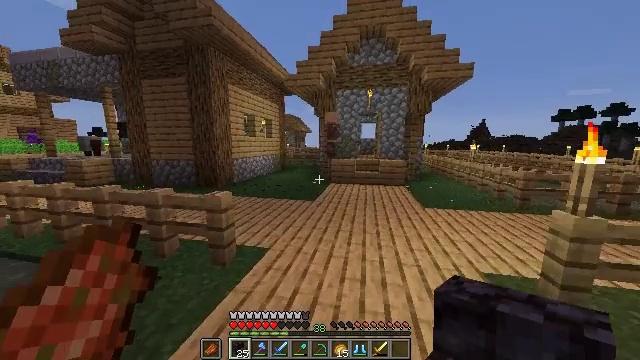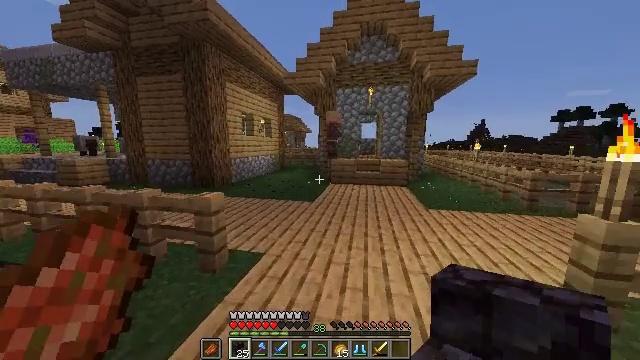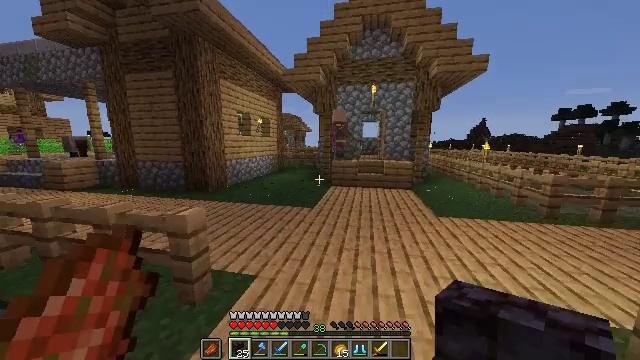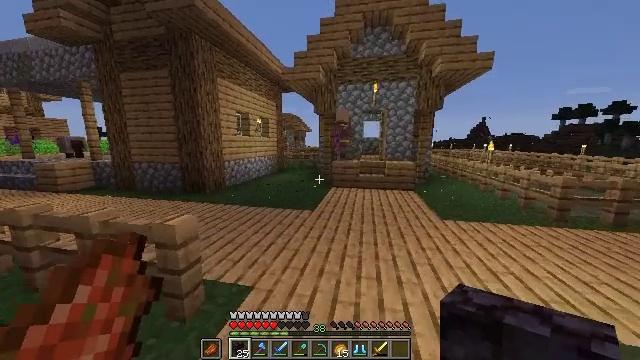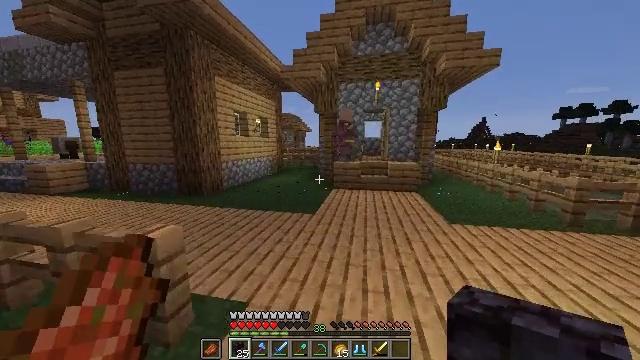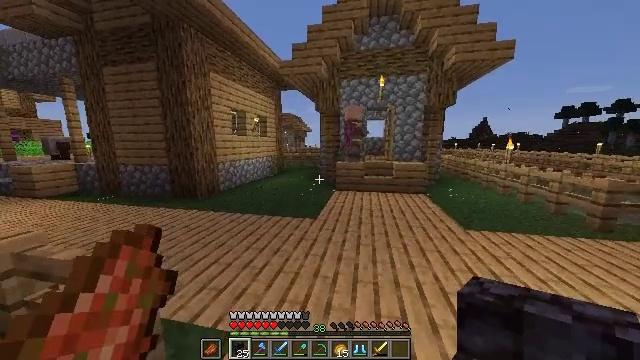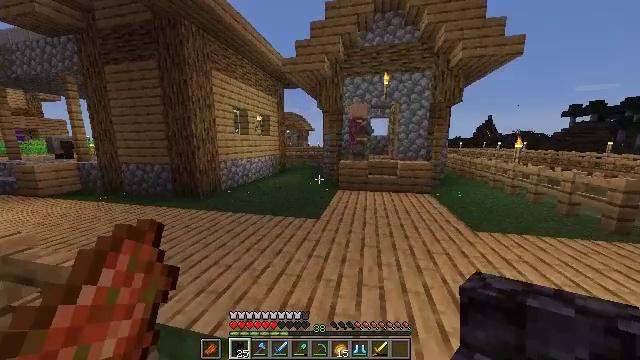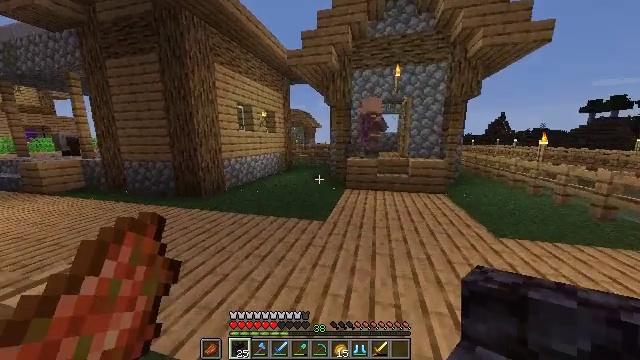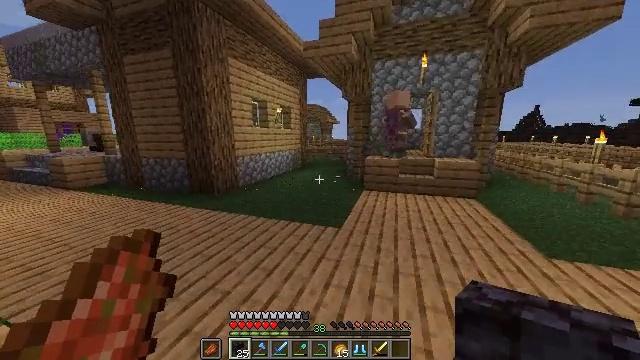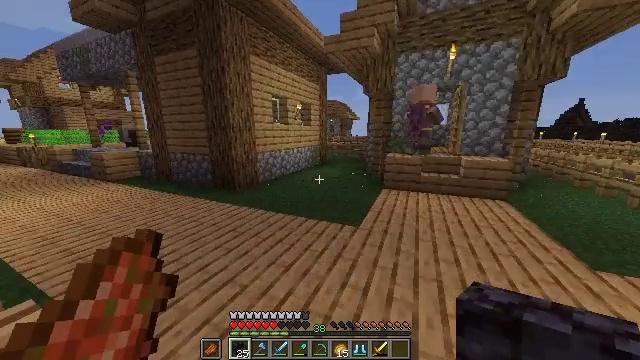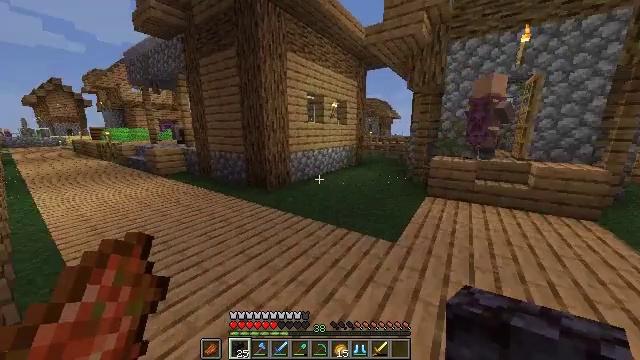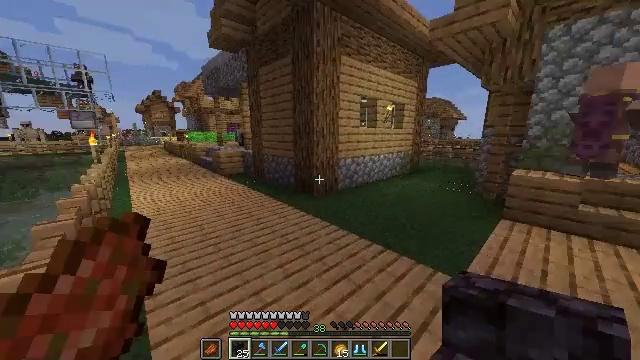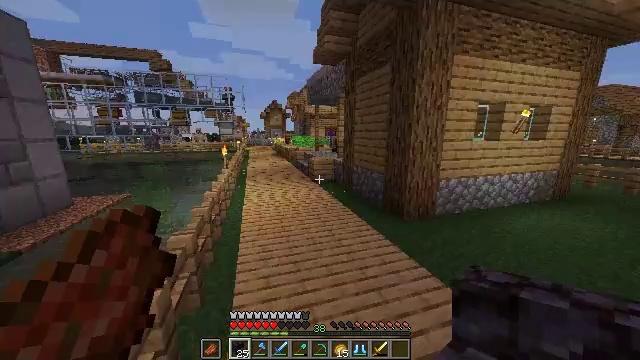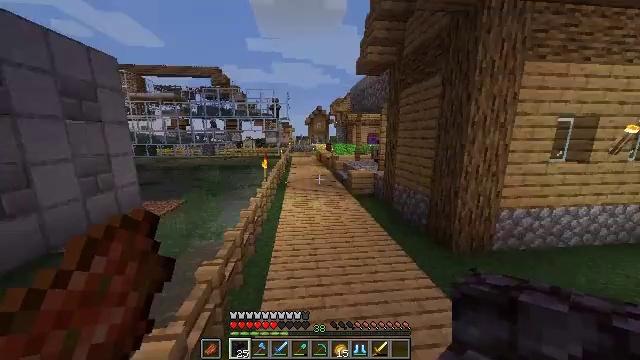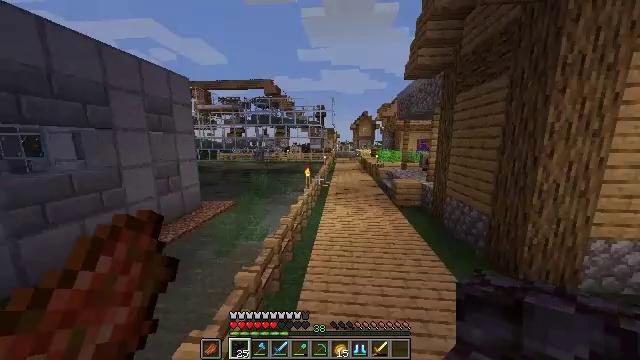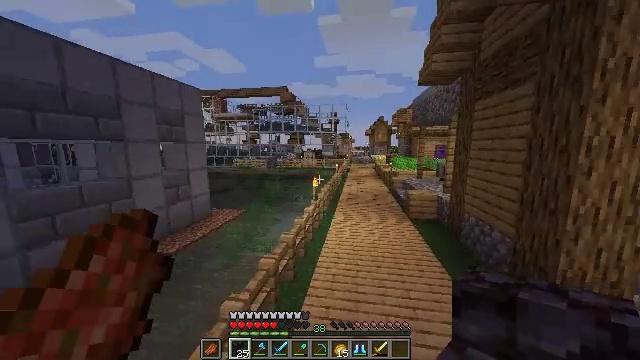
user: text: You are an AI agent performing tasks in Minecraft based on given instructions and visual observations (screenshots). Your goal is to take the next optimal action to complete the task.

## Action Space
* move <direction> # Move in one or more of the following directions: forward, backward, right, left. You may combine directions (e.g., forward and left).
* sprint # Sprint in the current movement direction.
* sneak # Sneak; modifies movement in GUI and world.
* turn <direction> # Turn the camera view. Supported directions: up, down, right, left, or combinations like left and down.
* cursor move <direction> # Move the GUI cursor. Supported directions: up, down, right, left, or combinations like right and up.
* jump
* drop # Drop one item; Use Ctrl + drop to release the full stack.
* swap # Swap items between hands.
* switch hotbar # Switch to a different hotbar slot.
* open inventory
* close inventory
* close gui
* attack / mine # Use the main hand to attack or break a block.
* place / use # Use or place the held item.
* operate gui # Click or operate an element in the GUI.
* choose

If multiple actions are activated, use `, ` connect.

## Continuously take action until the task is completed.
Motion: motion action
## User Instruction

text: Retrieve the white bed for later use.
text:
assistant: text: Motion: move forward
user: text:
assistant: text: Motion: move forward
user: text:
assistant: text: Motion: move forward
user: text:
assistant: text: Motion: move forward
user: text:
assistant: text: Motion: move forward
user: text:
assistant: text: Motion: move forward
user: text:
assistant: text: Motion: move forward, turn left
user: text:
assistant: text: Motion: move forward, turn left
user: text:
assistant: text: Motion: move forward, turn left
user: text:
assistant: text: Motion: move forward, turn left
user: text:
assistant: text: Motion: move forward, turn left, jump
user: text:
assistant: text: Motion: move forward, turn left, jump
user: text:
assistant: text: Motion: move forward, turn left and up, jump
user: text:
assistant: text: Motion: move forward, turn left and up, jump
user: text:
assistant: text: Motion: move forward, turn left and up, jump
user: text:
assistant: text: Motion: move forward, turn left, jump
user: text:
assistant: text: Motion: move forward, jump
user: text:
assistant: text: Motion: move forward, jump
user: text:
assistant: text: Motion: move forward, sprint, jump
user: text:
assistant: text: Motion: move forward, sprint, jump
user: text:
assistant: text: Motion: move forward, sprint, jump
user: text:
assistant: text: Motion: move forward, sprint, jump
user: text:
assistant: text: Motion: move forward, sprint, jump
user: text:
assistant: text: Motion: move forward, turn right, jump
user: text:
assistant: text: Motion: move forward, turn right, jump
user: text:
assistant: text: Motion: move forward, jump
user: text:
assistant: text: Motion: move forward, turn right, jump
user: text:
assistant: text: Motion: move forward, turn right, jump
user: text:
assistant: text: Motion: move forward, turn right, jump
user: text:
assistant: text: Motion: move forward, sprint, turn right, jump